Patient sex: M
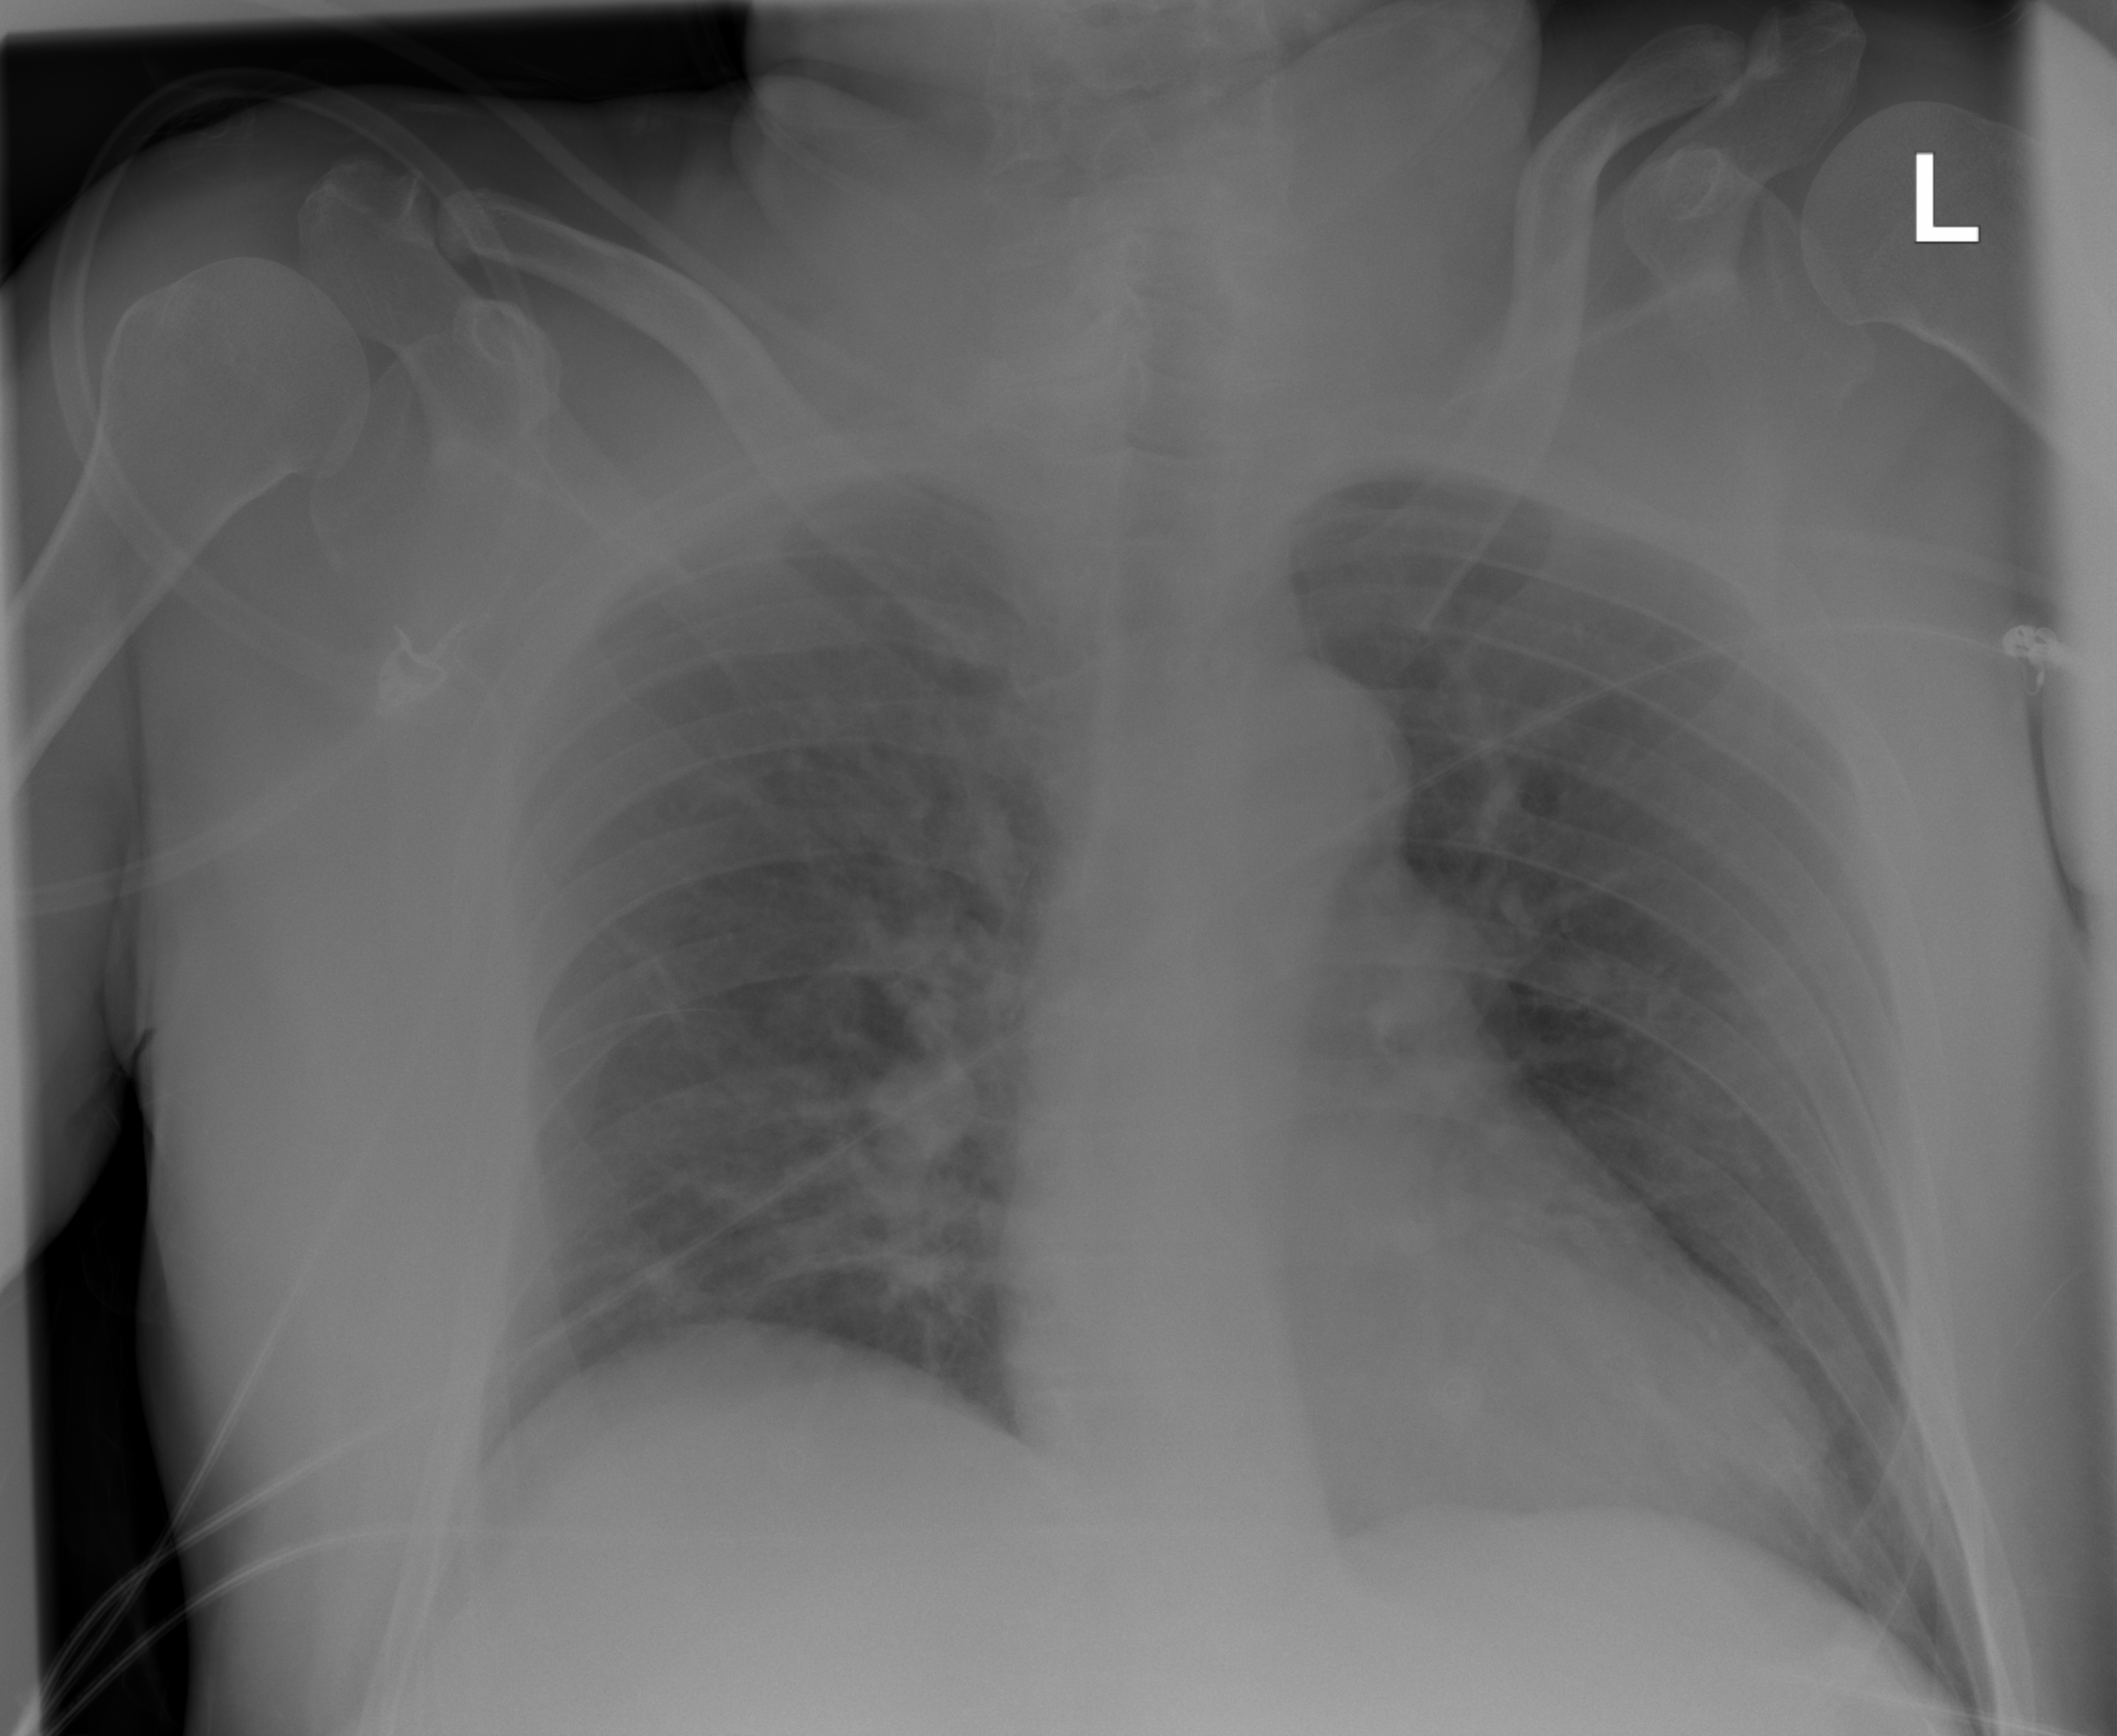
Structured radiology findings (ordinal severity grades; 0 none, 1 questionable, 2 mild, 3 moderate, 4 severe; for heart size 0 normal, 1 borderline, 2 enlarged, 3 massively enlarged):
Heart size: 0
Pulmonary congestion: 1
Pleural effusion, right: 0
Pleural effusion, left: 0
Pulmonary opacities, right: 0
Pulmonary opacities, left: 0
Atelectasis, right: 0
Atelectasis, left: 0